Question:
(character set ,seperator options, and Fields in Apache Open Office)
The original file I have is a csv file. I want to using python code and save it into an excel file. Is it possible to auto fill in these options? Or else what language can I use to automate this action? ( I cant do this in excel because excel will delete some of my special character.)
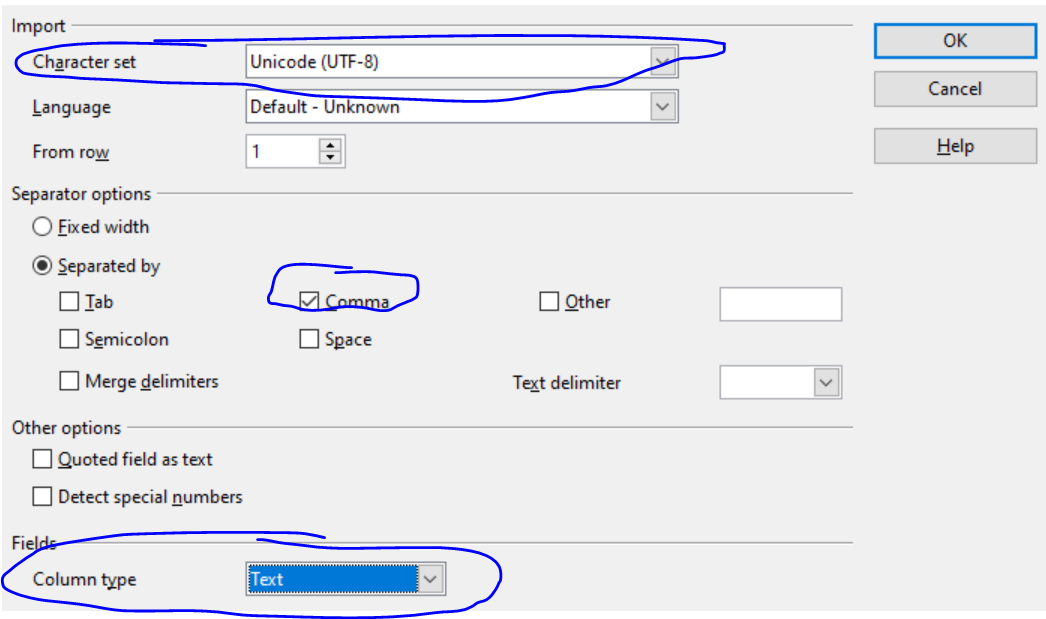
Answer: You can use module to make XLSX files: <URL>
Assume you have a CSV file with encoding CP1251 and you want to get XLSX file with encoding UTF8. Here is how it can be done:
'''
import xlsxwriter # pip3 install xlsxwriter
# get data from the csv file with non utf8 encoding
with open('data_cp1251.csv', 'r', encoding='cp1251') as f:
data = f.read()
# convert the data into 2d array
table = [row.split(",") for row in data.split("
")]
# create xlsx file (utf8 encoding by default)
ss = xlsxwriter.Workbook('data.xlsx')
s = ss.add_worksheet()
# fill the xlsx file with the 2d array
for row_num, row in enumerate(table):
for col_num, cell in enumerate(row):
s.write(row_num, col_num, cell)
ss.close() # here you get the 'data.xlsx' file
'''
For simply cases it works even if the source CSV file has tab ' ' separators. But it's need to test on your real data.
And as far as I can tell all fields in the new xlsx file are 'text fields' by default. You can change their formats any time, see here: <URL>